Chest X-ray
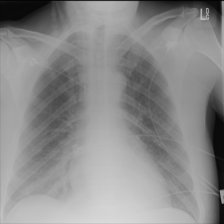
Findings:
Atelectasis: negative
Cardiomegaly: negative
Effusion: negative
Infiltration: negative
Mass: negative
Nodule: negative
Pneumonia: negative
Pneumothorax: negative
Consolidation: negative
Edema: negative
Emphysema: negative
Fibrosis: negative
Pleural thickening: negative
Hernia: negative